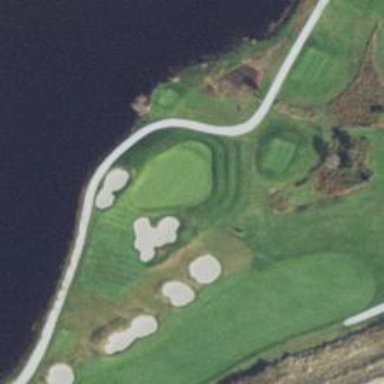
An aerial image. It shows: Golf hole.